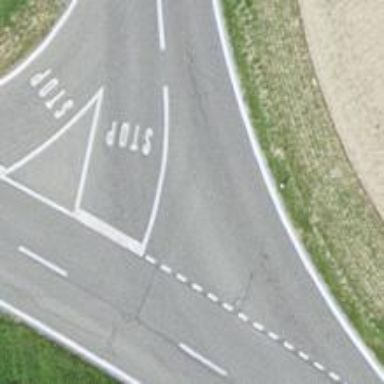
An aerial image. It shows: Stop road.